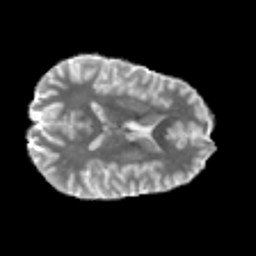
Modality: MD
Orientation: axial
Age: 22
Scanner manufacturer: philips
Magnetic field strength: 3 T
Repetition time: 8.6 s
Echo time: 0.127 s